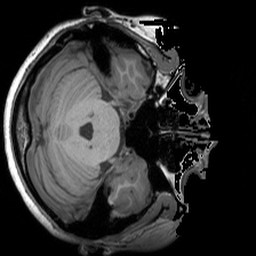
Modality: T1w
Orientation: axial
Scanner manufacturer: siemens
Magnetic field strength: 3 T
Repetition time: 1.9 s
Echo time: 0.00267 s